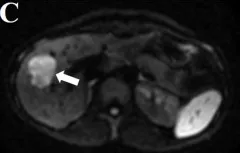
MRI plain scan, DWI, and enhanced image of the hepatic PEComa are presented. The DWI showed restricted diffusion (C). The enhancement pattern was characterized by fast-in and fast-out.
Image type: radiology (mri)